Interaction volume radius: 5 \u00c5
Interaction volume height: 15 \u00c5
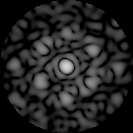
Disorder parameter: 0.652